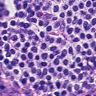
Metastatic tissue present: no